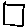
Label: square